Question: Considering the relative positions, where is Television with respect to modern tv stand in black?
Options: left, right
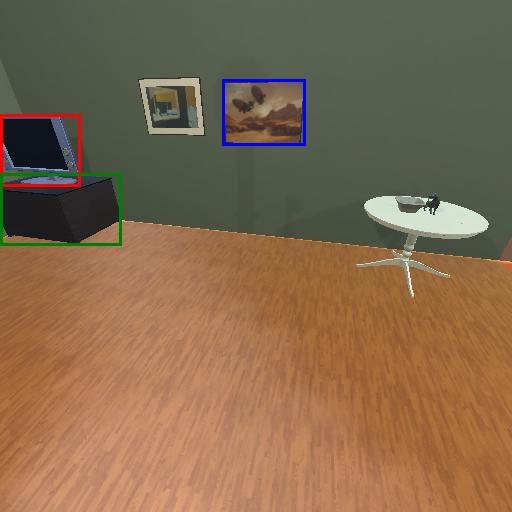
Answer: left